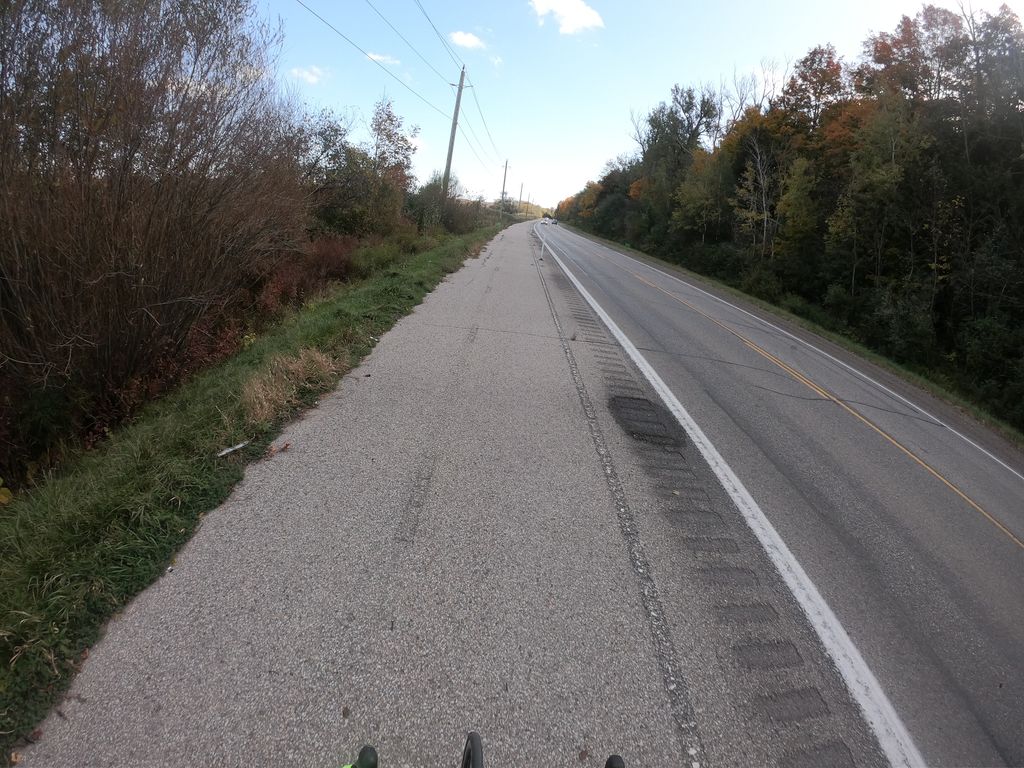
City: kitchener-waterloo